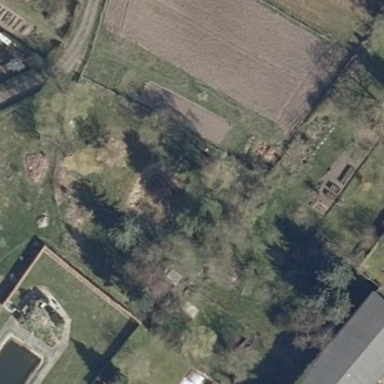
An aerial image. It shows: Area designated for allotments.